Question: My xpath:
'''
//span[@id='lblError']/text()
'''
works correctly in developer tools in Chrome. When I use the same xpath in python 2.7  I get the following error:
> Message: no such element: Unable to locate element {"method":"xpath","selector":"//span[@id='lblError']/text()"}"
In Python 2.7 my xpath is:
'''
driver.find_element_by_xpath("//span[@id='lblError']/text()")
'''
Also if I use '("//span[@id='lblError']")' it does not work as well.
Also I am using python 2.7 with selenium webdriver.
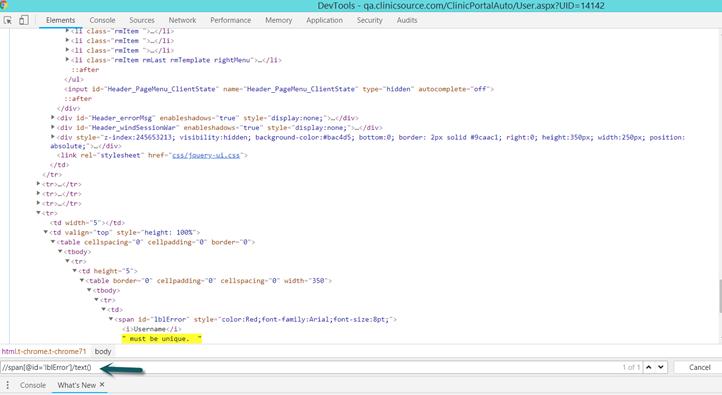
Answer: Don't include text() in the XPath expression, separate it.
You can try the below option: > element = driver.find_element_by_xpath("//span[@id='lblError']"); print element.text
If the above option doesn't work then try to give some delay before fetching it.